Interaction volume radius: 5 \u00c5
Interaction volume height: 10 \u00c5
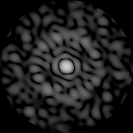
Disorder parameter: 0.8346